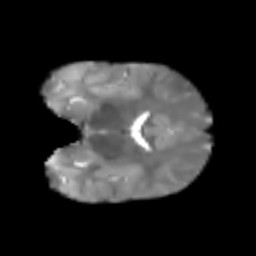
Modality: T2w
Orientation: coronal
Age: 7
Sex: female
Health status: healthy